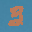
Label: 3